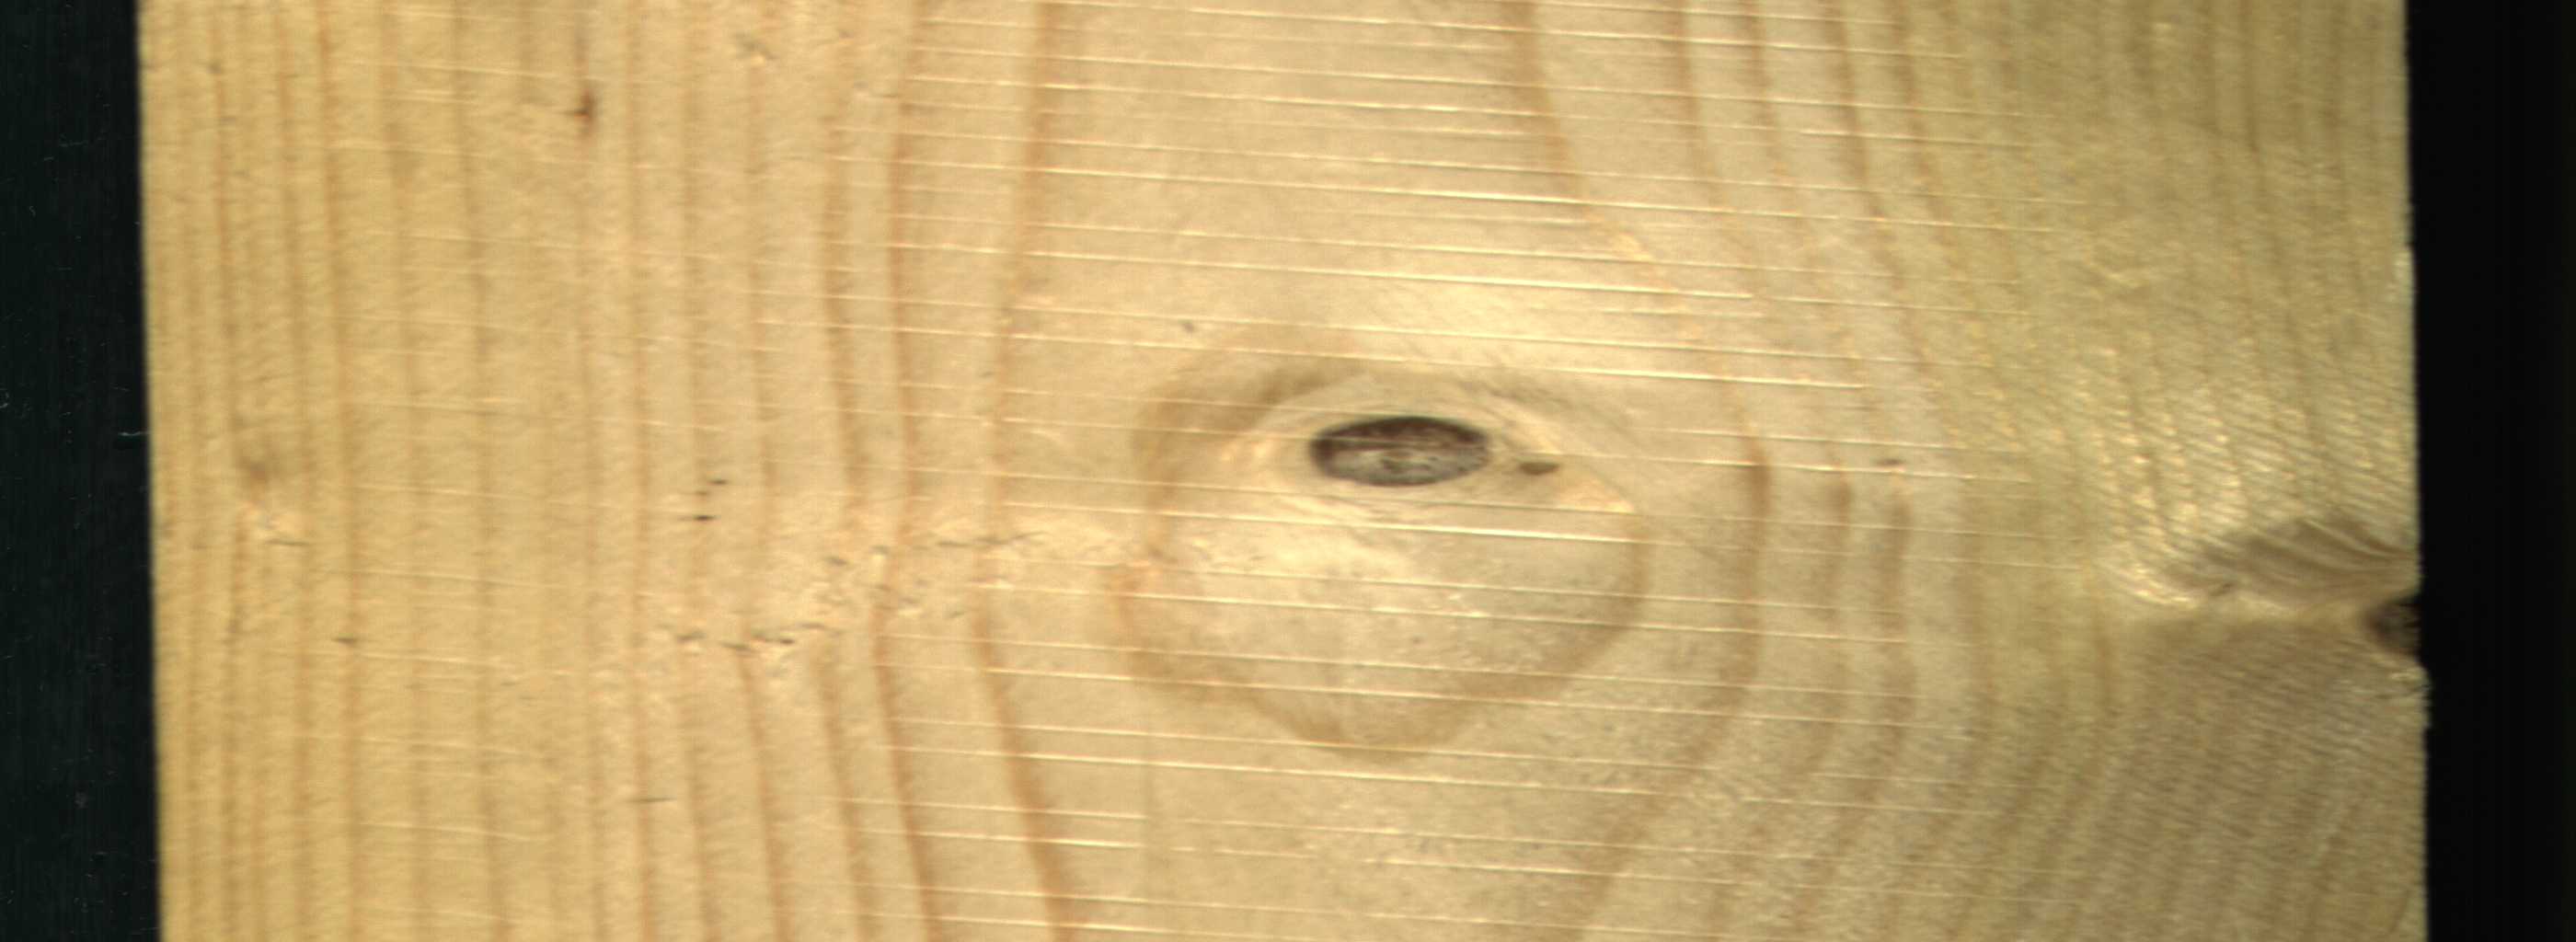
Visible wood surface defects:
Live_Knot
Live_Knot